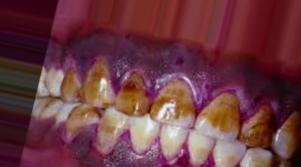
Condition: Tooth Discoloration